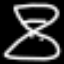
Label: hourglass